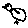
Label: bird